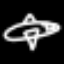
Label: airplane